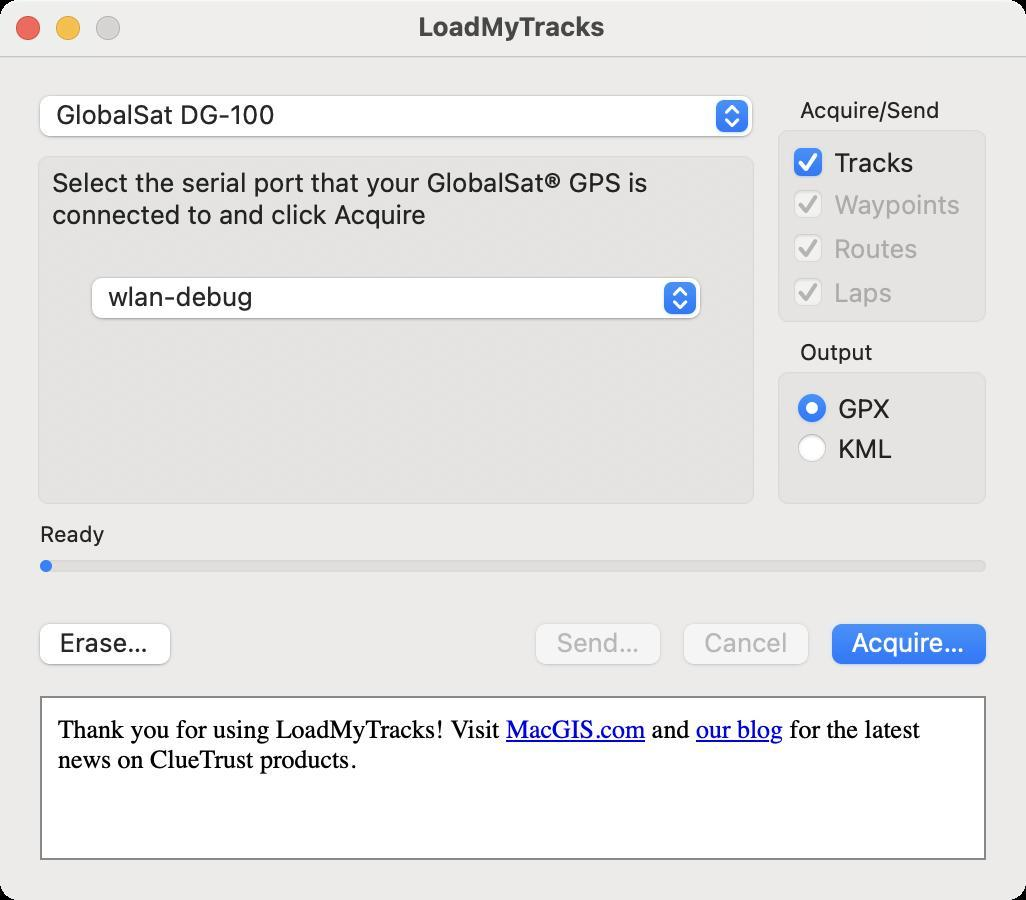
Accessibility tree:
{"name": "LoadMyTracks", "role": "AXWindow", "description": null, "role_description": "standard window", "value": null, "position": "84.00;297.00", "size": "513;450", "children": [{"name": null, "role": "AXGroup", "description": null, "role_description": "group", "value": null, "position": "386.00;48.00", "size": "110;117", "children": [{"name": "Tracks", "role": "AXCheckBox", "description": null, "role_description": "checkbox", "value": 1, "position": "395.00;73.00", "size": "66;16", "children": []}, {"name": "Waypoints", "role": "AXCheckBox", "description": null, "role_description": "checkbox", "value": 1, "position": "395.00;93.00", "size": "90;18", "children": []}, {"name": "Routes", "role": "AXCheckBox", "description": null, "role_description": "checkbox", "value": 1, "position": "395.00;115.00", "size": "68;18", "children": []}, {"name": "Laps", "role": "AXCheckBox", "description": null, "role_description": "checkbox", "value": 1, "position": "395.00;137.00", "size": "55;18", "children": []}, {"name": null, "role": "AXStaticText", "description": null, "role_description": "text", "value": "Acquire/Send", "position": "396.00;48.00", "size": "78;14", "children": []}]}, {"name": null, "role": "AXGroup", "description": null, "role_description": "group", "value": null, "position": "386.00;169.00", "size": "110;87", "children": [{"name": null, "role": "AXRadioGroup", "description": null, "role_description": "radio group", "value": "{\n    \"name\": \"GPX\",\n    \"role\": \"AXRadioButton\",\n    \"description\": null,\n    \"role_description\": \"radio button\",\n    \"value\": 1,\n    \"position\": \"397.00;195.00\",\n    \"size\": \"77;18\",\n    \"children\": []\n}", "position": "397.00;195.00", "size": "77;38", "children": [{"name": "GPX", "role": "AXRadioButton", "description": null, "role_description": "radio button", "value": 1, "position": "397.00;195.00", "size": "77;18", "children": []}, {"name": "KML", "role": "AXRadioButton", "description": null, "role_description": "radio button", "value": 0, "position": "397.00;215.00", "size": "77;18", "children": []}]}, {"name": null, "role": "AXStaticText", "description": null, "role_description": "text", "value": "Output", "position": "396.00;169.00", "size": "44;14", "children": []}]}, {"name": null, "role": "AXPopUpButton", "description": null, "role_description": "pop up button", "value": "GlobalSat DG-100", "position": "17.00;47.00", "size": "363;25", "children": []}, {"name": "Acquire…", "role": "AXButton", "description": null, "role_description": "button", "value": null, "position": "409.00;307.00", "size": "91;32", "children": []}, {"name": "Cancel", "role": "AXButton", "description": null, "role_description": "button", "value": null, "position": "335.00;307.00", "size": "76;32", "children": []}, {"name": null, "role": "AXGroup", "description": null, "role_description": "group", "value": null, "position": "16.00;76.00", "size": "364;180", "children": [{"name": null, "role": "AXStaticText", "description": null, "role_description": "text", "value": "Select the serial port that your GlobalSat® GPS is connected to and click Acquire", "position": "24.00;83.00", "size": "348;48", "children": []}, {"name": null, "role": "AXPopUpButton", "description": null, "role_description": "pop up button", "value": "wlan-debug", "position": "43.00;138.00", "size": "311;25", "children": []}]}, {"name": null, "role": "AXStaticText", "description": null, "role_description": "text", "value": "Ready", "position": "18.00;260.00", "size": "360;14", "children": []}, {"name": null, "role": "AXProgressIndicator", "description": null, "role_description": "progress indicator", "value": 0.0, "position": "20.00;273.00", "size": "473;20", "children": []}, {"name": "Send…", "role": "AXButton", "description": null, "role_description": "button", "value": null, "position": "261.00;307.00", "size": "76;32", "children": []}, {"name": "Erase…", "role": "AXButton", "description": null, "role_description": "button", "value": null, "position": "13.00;307.00", "size": "79;32", "children": []}, {"name": null, "role": "AXGroup", "description": null, "role_description": "group", "value": null, "position": "20.00;348.00", "size": "473;82", "children": [{"name": null, "role": "AXGroup", "description": null, "role_description": "group", "value": null, "position": "21.00;349.00", "size": "471;80", "children": [{"name": null, "role": "AXGroup", "description": null, "role_description": "група", "value": null, "position": "21.00;349.00", "size": "471;80", "children": [{"name": "", "role": "AXScrollArea", "description": "", "role_description": "область прокручування", "value": "", "position": "21.00;349.00", "size": "471;80", "children": [{"name": "", "role": "AXWebArea", "description": "Cartographica", "role_description": "HTML-контент", "value": "", "position": "21.00;349.00", "size": "471;80", "children": [{"name": "", "role": "AXStaticText", "description": "", "role_description": "текст", "value": "Thank you for using LoadMyTracks! Visit ", "position": "29.00;357.00", "size": "225;15", "children": []}, {"name": "MacGIS.com", "role": "AXLink", "description": "", "role_description": "посилання", "value": "", "position": "253.00;357.00", "size": "70;15", "children": [{"name": "", "role": "AXStaticText", "description": "", "role_description": "текст", "value": "MacGIS.com", "position": "253.00;357.00", "size": "70;15", "children": []}]}, {"name": "", "role": "AXStaticText", "description": "", "role_description": "текст", "value": " and ", "position": "322.00;357.00", "size": "27;15", "children": []}, {"name": "our_blog", "role": "AXLink", "description": "", "role_description": "посилання", "value": "", "position": "348.00;357.00", "size": "44;15", "children": [{"name": "", "role": "AXStaticText", "description": "", "role_description": "текст", "value": "our blog", "position": "348.00;357.00", "size": "44;15", "children": []}]}, {"name": "", "role": "AXStaticText", "description": "", "role_description": "текст", "value": " for the latest news on ClueTrust products.", "position": "29.00;357.00", "size": "431;30", "children": []}]}]}]}]}]}, {"name": null, "role": "AXButton", "description": null, "role_description": "close button", "value": null, "position": "7.00;6.00", "size": "14;16", "children": []}, {"name": null, "role": "AXButton", "description": null, "role_description": "zoom button", "value": null, "position": "47.00;6.00", "size": "14;16", "children": [{"name": null, "role": "AXGroup", "description": null, "role_description": "group", "value": null, "position": "47.00;6.00", "size": "14;16", "children": []}]}, {"name": null, "role": "AXButton", "description": null, "role_description": "minimize button", "value": null, "position": "27.00;6.00", "size": "14;16", "children": []}, {"name": null, "role": "AXStaticText", "description": null, "role_description": "text", "value": "LoadMyTracks", "position": "207.00;5.00", "size": "98;16", "children": []}]}